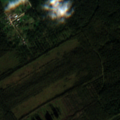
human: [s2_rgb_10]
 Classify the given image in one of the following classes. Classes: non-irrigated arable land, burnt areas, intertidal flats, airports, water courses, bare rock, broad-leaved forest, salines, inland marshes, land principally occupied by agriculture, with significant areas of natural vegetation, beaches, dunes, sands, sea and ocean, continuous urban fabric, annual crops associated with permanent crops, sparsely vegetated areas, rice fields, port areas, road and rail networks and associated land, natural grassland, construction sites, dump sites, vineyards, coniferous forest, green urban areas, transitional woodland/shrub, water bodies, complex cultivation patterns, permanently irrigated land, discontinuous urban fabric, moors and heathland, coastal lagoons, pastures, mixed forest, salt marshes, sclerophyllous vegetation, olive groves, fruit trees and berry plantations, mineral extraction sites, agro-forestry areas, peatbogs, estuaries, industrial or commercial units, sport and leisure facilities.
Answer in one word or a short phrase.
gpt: pastures, coniferous forest, mixed forest, peatbogs